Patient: sex F, age 47
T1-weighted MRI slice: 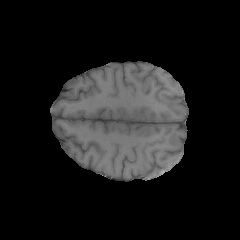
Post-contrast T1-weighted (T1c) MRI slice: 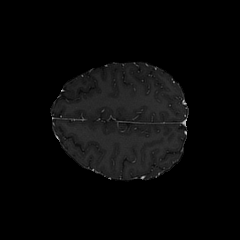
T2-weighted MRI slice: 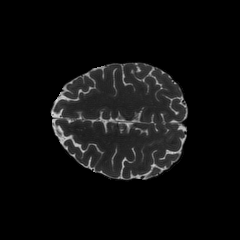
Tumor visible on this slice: no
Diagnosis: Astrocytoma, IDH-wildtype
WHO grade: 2